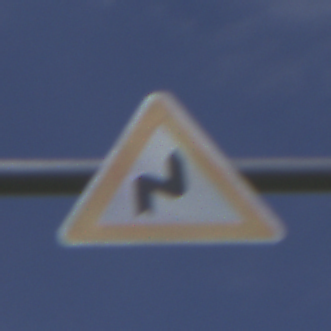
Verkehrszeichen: DoppelkurveRechts
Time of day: Midday
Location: Outdoor (Nature)
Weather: PartlyCloudy
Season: NotSpecified
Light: Natural